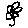
Label: flower